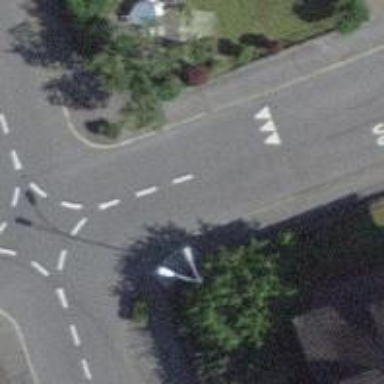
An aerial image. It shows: Kerb serving as barrier.